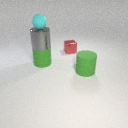
large green rubber cylinder to the left of small red metal cube